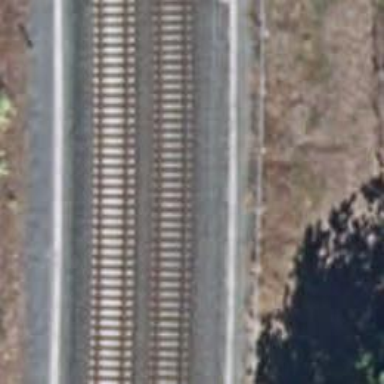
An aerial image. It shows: Railway track with contact line for electrification.